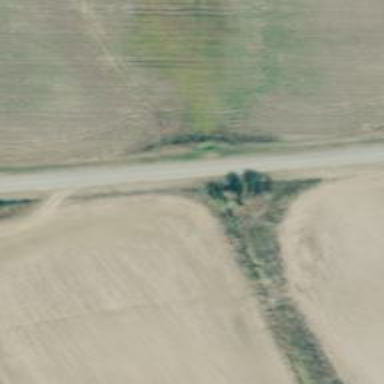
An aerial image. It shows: Culvert tunnel.